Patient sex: F
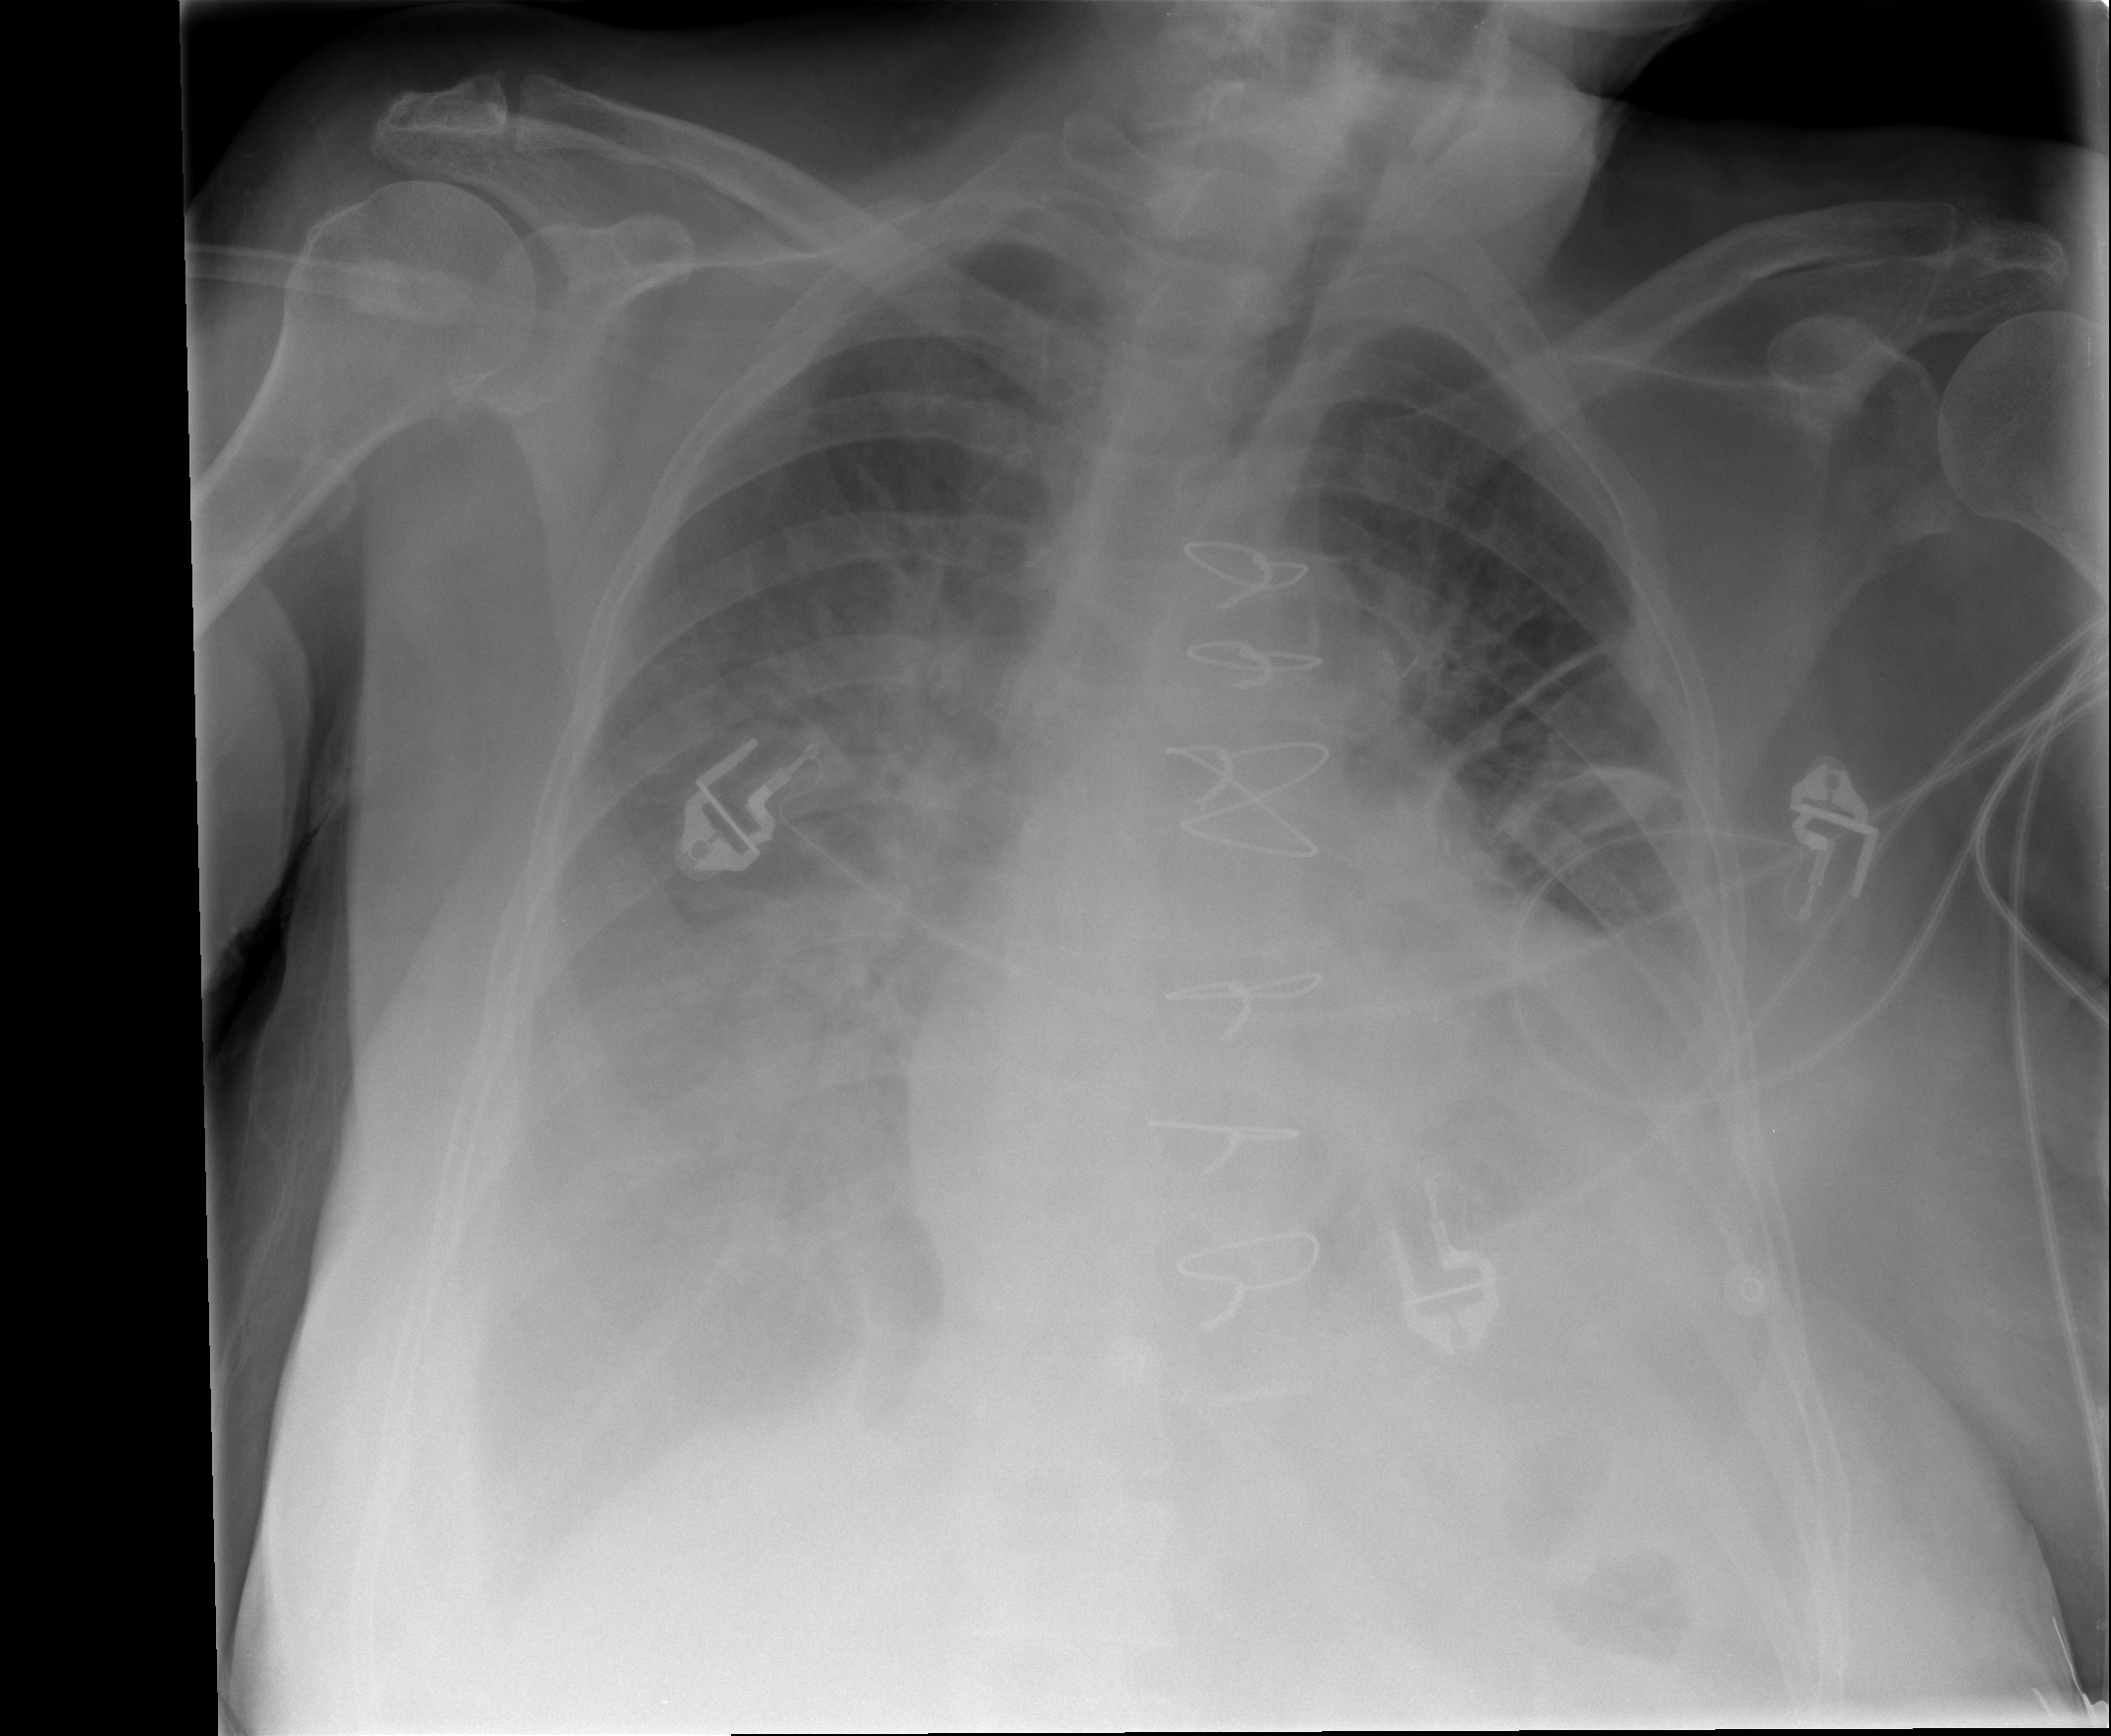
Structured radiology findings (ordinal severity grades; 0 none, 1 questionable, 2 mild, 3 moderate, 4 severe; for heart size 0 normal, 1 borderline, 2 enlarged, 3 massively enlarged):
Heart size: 2
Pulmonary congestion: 3
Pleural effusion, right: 3
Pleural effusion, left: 2
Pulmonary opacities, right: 2
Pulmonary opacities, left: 1
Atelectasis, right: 2
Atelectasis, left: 2